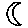
Label: moon